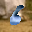
Label: 6